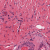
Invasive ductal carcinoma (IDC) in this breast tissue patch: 0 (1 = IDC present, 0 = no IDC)